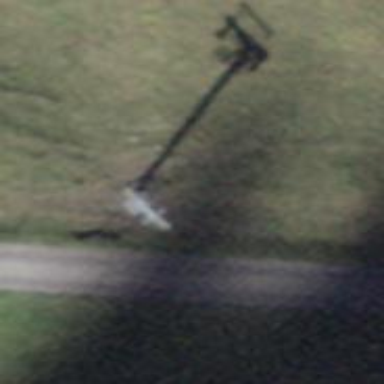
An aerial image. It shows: Pylon used for aerialway.